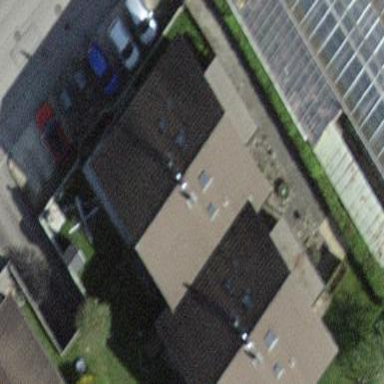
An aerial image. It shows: Terrace building.